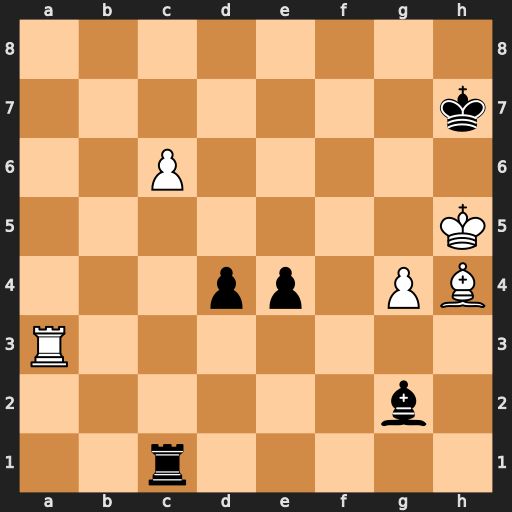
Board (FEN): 8/7k/2P5/7K/3pp1PB/R7/6b1/2r5
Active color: w
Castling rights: -
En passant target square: -
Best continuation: Ra7+ Kg8 Kg6 Rxc6+ Bf6 Rxf6+ Kxf6